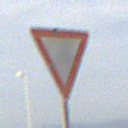
Verkehrszeichen: VorfahrtGewaehren
Umgebung: Outdoor, Suburban
Tageszeit: MorningAfternoon
Wetter: PartlyCloudy
Licht: Natural
Jahreszeit: NotSpecified
Kontrast: HighContrast